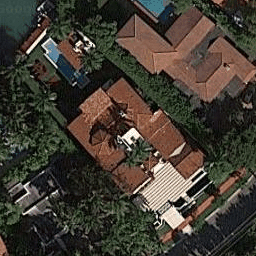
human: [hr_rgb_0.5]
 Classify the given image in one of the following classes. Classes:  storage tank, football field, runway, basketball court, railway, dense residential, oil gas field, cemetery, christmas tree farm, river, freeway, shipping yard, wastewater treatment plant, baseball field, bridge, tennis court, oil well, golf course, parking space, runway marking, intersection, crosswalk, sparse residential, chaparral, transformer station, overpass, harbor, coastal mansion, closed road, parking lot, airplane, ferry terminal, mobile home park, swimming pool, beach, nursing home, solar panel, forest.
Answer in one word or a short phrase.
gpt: coastal mansion